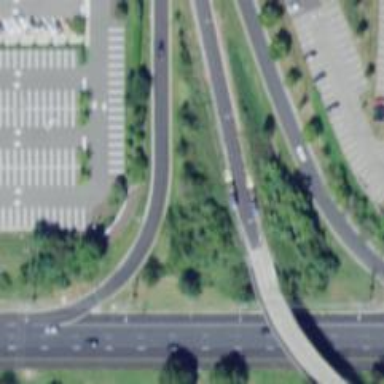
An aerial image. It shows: Trunk link highway.